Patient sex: M
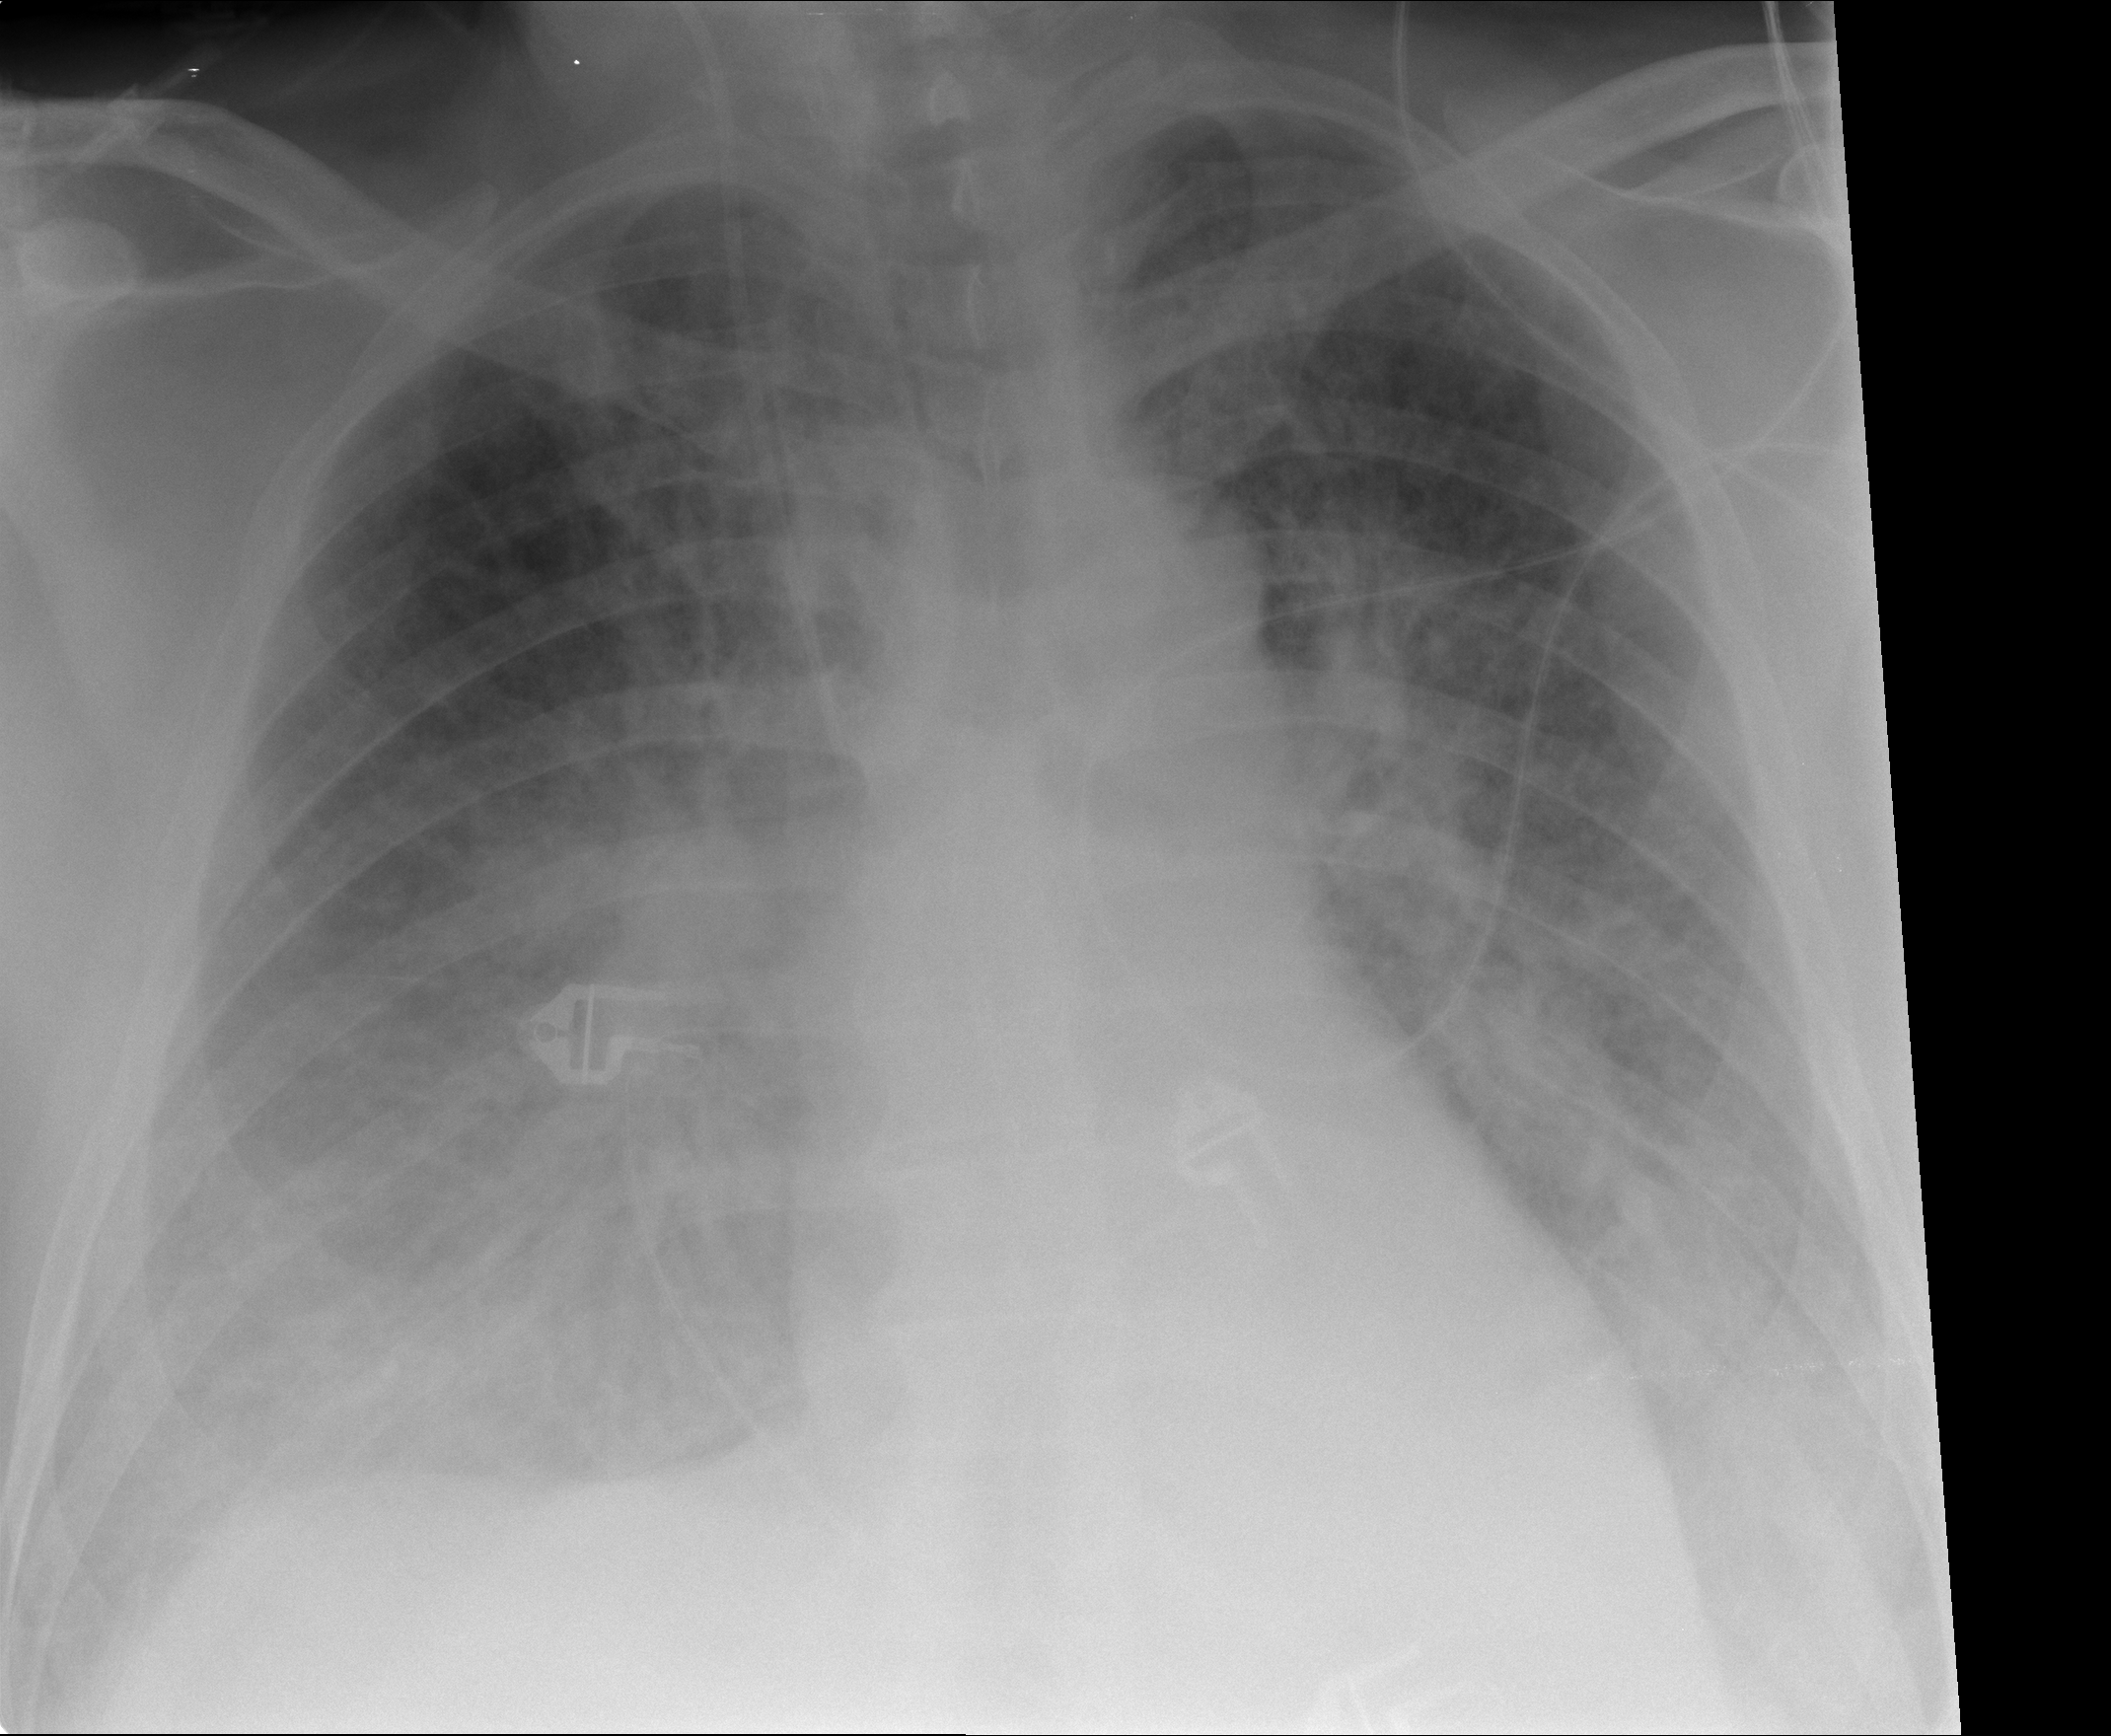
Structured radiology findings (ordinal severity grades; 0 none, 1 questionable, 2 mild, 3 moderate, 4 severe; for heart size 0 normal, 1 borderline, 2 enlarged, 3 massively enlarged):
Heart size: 2
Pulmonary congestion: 3
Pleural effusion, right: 1
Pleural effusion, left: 2
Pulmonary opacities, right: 3
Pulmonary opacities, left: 3
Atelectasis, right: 3
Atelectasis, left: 3